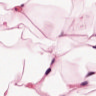
Metastatic tissue present: no